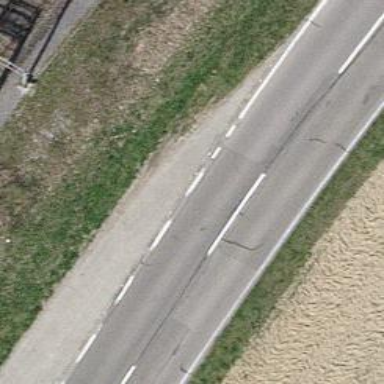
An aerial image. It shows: Primary highway.